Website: ulta-beauty
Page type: billing-address
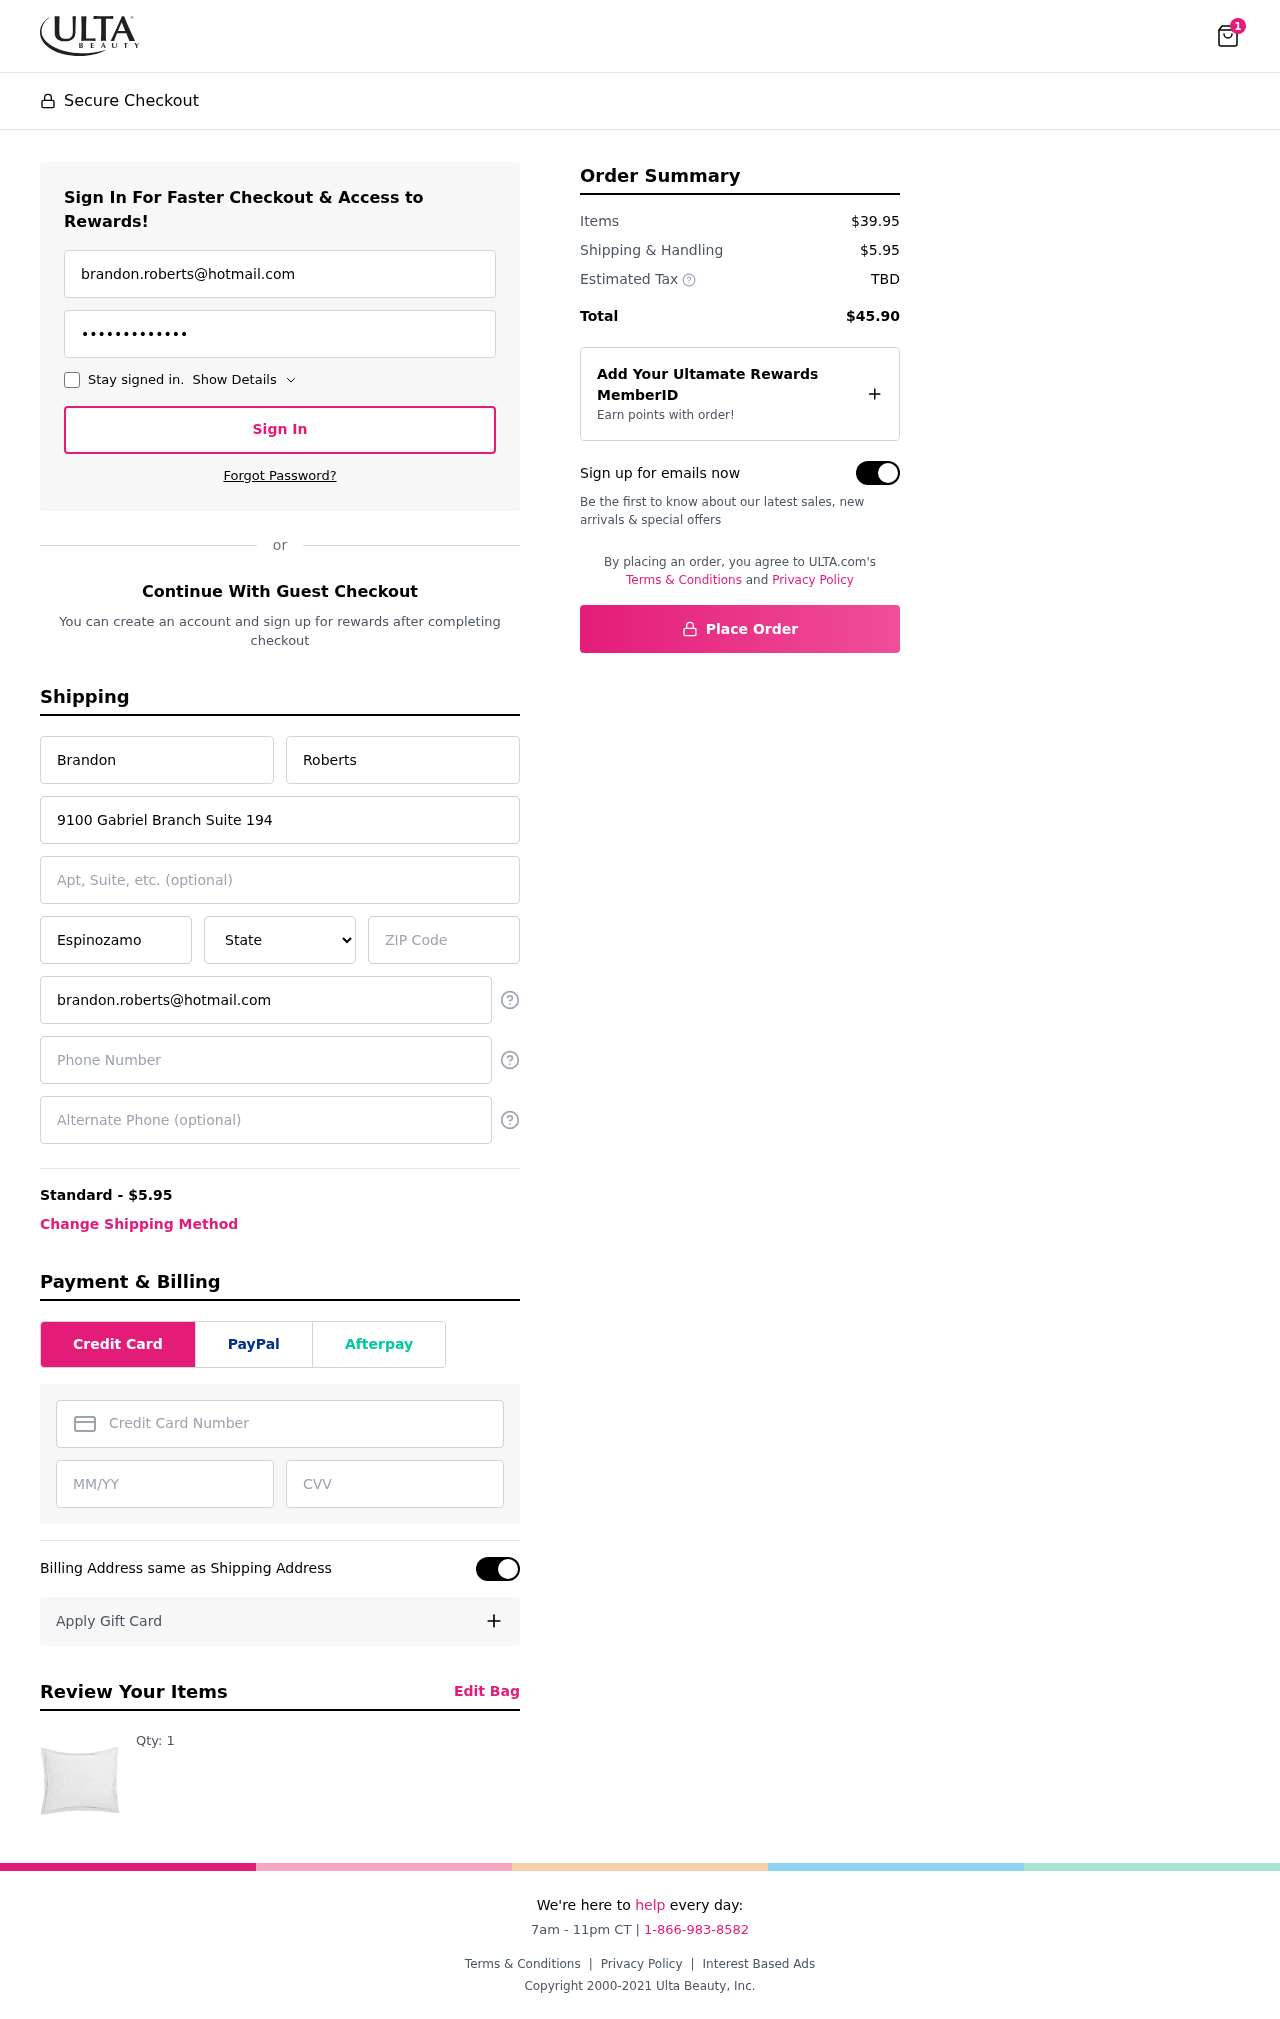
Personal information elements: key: PII_STATE
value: New York
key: PII_EMAIL
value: brandon.roberts@hotmail.com
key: PII_FIRSTNAME
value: Brandon
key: PII_LASTNAME
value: Roberts
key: PII_STREET
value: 9100 Gabriel Branch Suite 194
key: PII_CITY
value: Espinozamouth
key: PII_POSTCODE
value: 52537
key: PII_PHONE
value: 7108667334
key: PII_CARD_NUMBER
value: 6537 8310 4806 6390
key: PII_CARD_EXPIRY
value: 08/28
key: PII_CARD_CVV
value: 119
Product elements: key: PRODUCT1_QUANTITY
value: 1
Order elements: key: ORDER_NUM_ITEMS
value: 1
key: ORDER_SHIPPING_COST
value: $5.95
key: ORDER_SUBTOTAL
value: $39.95
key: ORDER_TOTAL
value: $45.90